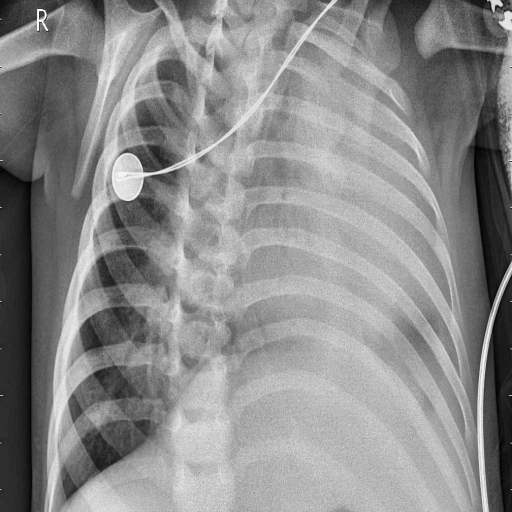
Finding: PNEUMONIA